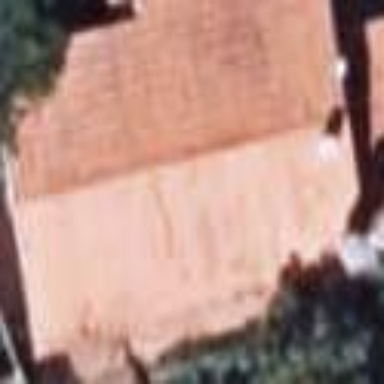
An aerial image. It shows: Simple house.